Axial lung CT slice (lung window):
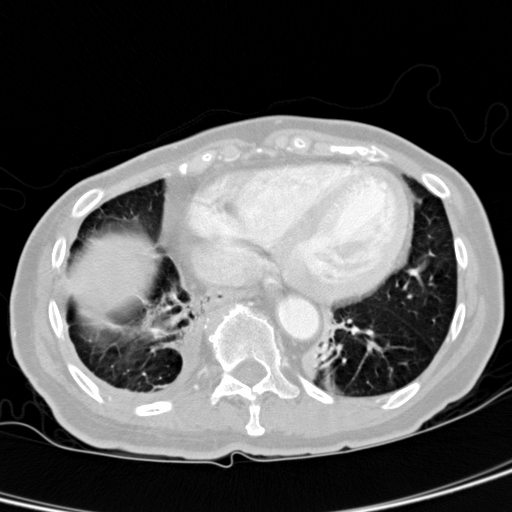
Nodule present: no